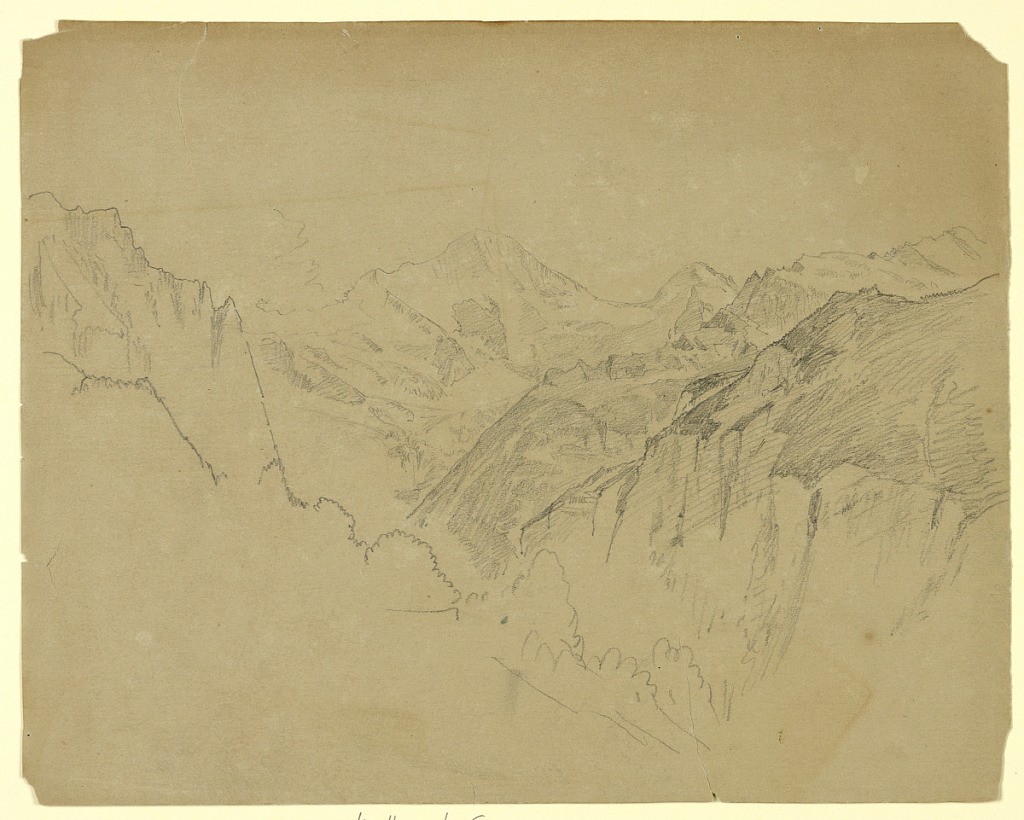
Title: Study of landscape, Lauterbrunnen, Switzerland
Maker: William Trost Richards, American, 1833–1905
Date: August 1867
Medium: Graphite on paper
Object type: Drawing
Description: Sketch of a mountain range.